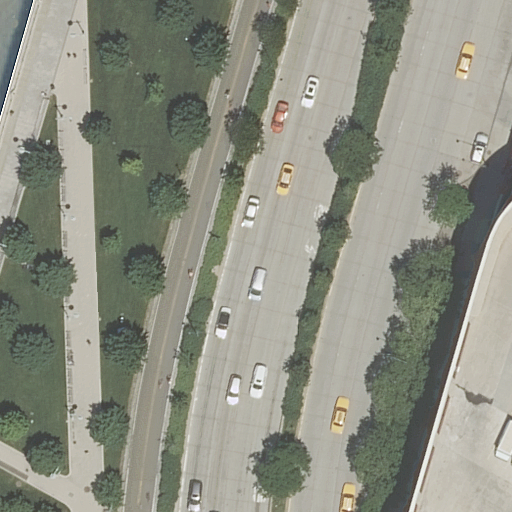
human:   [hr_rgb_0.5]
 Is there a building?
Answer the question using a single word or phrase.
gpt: yes

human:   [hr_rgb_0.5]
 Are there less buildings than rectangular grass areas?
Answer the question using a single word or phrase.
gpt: yes

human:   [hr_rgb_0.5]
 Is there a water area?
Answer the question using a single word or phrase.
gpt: yes

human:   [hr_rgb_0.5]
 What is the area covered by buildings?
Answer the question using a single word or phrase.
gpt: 5331m2

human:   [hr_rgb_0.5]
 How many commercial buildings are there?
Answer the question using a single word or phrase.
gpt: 0

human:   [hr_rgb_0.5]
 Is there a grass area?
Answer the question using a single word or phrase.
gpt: yes

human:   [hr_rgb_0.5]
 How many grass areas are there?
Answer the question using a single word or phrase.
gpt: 2

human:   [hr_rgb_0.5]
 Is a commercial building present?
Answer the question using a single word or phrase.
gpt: no

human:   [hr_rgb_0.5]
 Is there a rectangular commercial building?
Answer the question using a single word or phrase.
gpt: no

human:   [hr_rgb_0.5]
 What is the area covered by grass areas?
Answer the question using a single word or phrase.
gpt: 739m2

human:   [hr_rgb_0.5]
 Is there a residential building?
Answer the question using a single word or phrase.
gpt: yes

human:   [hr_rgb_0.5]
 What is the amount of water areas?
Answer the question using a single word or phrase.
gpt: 1

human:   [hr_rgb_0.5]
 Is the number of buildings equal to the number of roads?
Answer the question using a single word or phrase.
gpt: no

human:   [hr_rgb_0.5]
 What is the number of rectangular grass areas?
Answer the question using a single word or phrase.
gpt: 2

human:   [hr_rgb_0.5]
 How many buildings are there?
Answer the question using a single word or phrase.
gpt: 1

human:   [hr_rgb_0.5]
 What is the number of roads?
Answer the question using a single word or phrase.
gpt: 9

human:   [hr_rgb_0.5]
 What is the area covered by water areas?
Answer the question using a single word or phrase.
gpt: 64m2

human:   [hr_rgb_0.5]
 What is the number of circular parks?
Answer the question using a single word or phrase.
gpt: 0

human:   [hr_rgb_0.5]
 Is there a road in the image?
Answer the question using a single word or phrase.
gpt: yes

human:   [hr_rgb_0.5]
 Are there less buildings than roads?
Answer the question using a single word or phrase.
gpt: yes

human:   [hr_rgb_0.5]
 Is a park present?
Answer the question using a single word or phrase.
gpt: yes

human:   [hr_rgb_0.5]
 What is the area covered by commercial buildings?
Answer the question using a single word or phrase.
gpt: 0m2

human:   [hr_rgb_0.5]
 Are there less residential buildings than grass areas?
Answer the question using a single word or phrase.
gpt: yes

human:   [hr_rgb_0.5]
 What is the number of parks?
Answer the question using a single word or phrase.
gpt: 1

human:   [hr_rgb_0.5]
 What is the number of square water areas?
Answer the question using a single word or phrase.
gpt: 0

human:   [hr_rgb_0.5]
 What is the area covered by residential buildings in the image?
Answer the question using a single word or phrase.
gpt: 5331m2

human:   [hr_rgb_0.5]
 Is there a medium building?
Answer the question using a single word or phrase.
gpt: no

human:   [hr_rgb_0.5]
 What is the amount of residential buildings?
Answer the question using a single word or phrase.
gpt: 1

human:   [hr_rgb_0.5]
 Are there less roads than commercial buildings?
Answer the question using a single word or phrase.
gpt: no

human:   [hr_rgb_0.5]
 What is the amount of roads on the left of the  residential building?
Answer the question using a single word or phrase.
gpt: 9

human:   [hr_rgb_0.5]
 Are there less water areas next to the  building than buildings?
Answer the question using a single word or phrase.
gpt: no

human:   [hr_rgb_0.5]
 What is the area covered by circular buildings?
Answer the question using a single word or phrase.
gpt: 0m2

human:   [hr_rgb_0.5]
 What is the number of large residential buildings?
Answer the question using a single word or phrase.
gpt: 1

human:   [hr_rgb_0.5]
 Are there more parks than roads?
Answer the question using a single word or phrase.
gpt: no

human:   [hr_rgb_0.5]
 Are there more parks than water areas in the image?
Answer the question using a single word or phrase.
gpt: no

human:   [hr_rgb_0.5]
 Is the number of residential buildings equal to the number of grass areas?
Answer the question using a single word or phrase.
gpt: no

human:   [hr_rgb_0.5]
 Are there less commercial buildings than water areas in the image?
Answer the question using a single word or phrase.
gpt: yes

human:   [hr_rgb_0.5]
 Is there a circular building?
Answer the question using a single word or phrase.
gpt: no

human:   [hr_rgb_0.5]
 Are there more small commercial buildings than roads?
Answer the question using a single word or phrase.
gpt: no

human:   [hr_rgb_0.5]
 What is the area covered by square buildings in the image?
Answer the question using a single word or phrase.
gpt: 0m2

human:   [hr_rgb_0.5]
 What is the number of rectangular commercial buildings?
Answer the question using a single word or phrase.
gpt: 0

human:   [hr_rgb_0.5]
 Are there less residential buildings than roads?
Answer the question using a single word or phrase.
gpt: yes

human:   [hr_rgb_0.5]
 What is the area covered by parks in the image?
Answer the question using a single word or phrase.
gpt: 101m2

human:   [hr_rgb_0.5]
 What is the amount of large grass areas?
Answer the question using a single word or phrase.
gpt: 0

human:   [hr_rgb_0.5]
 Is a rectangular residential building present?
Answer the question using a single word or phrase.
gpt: no

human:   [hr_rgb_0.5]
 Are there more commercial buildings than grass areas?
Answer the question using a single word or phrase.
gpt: no

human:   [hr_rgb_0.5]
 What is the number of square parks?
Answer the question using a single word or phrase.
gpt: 0

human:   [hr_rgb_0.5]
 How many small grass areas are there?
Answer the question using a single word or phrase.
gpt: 0

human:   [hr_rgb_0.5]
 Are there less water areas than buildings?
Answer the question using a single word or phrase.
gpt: no

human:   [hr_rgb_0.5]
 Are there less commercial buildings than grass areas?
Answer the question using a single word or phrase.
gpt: yes

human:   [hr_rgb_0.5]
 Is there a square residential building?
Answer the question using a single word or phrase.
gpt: no

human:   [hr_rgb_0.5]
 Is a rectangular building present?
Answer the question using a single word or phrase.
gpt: no

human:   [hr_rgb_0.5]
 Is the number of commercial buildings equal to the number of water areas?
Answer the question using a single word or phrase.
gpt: no

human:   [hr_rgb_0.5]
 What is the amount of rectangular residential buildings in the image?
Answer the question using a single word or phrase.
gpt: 0

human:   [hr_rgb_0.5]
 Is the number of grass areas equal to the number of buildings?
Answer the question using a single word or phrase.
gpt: no

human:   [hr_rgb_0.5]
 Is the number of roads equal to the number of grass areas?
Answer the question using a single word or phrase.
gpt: no

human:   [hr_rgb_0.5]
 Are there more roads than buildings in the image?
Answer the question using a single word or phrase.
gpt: yes

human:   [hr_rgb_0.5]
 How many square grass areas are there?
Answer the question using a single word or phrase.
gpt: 0

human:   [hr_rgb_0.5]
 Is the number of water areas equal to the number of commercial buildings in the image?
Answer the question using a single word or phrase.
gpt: no

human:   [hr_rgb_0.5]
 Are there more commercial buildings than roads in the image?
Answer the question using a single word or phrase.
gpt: no

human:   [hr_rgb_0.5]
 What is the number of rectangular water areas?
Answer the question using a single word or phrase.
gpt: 1

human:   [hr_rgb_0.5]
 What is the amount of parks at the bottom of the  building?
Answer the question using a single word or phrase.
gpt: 0

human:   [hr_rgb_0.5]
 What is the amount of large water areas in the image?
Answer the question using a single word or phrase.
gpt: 0

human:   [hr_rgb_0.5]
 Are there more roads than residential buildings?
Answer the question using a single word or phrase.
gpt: yes